Question: I don't have any idea with this case, the eclipse suggest me to remove '@Override' in the 'spinner.onItemSelected'? But I know that the itemselected should look like this
'''
spin.setOnItemSelectedListener(new AdapterView.OnItemSelectedListener()
{
@Override
public void onItemSelected(AdapterView<?> parentView, View selectedItemView, int position, long id)
{
Object item = parentView.getItemAtPosition(position);
value = item.toString();
}
@Override
public void onNothingSelected(AdapterView<?> parentView)
{
}
});
'''
do you have any idea why eclipse suggest me to remove it?

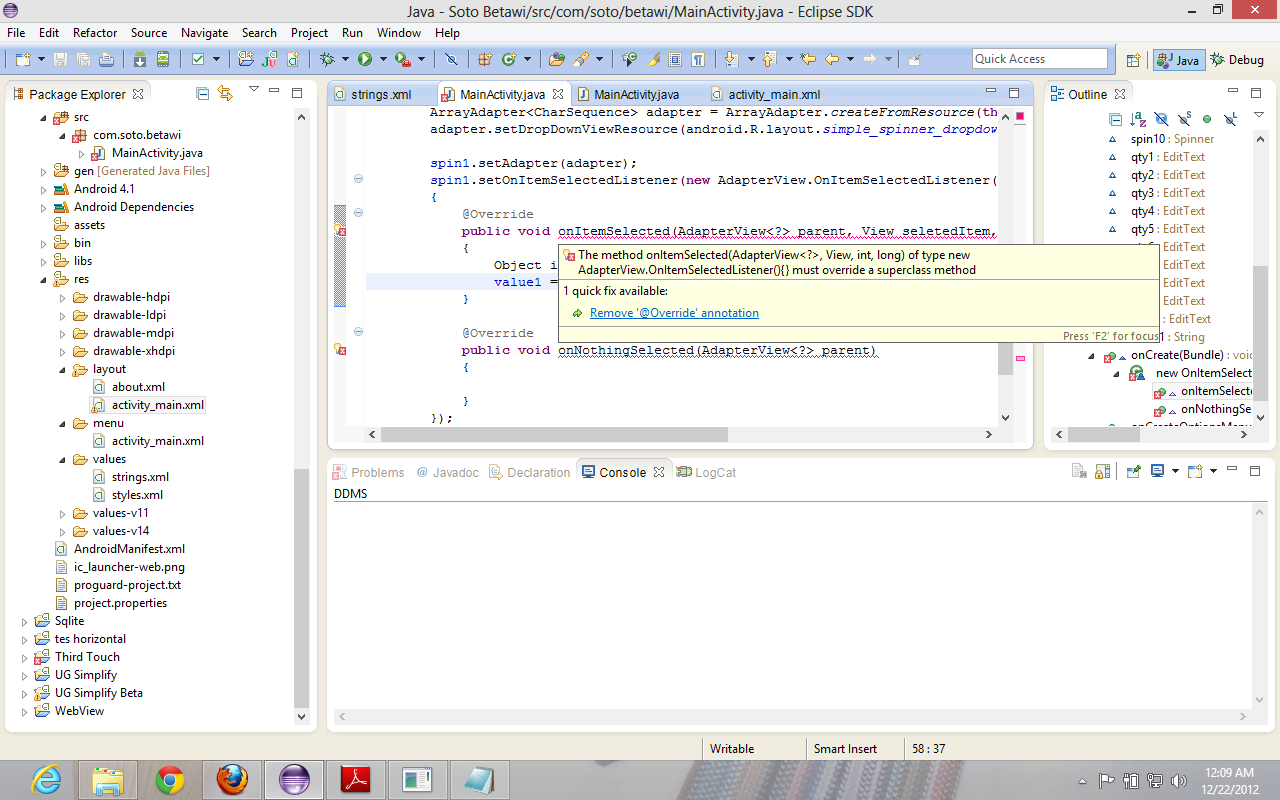
Answer: go to Eclipse properties (not project specific, to the whole Eclipse) in the tree menu:
Java -> Compiler -> JDK Compliance
and change it to 1.6.
It should stop suggesting you to remove the override.